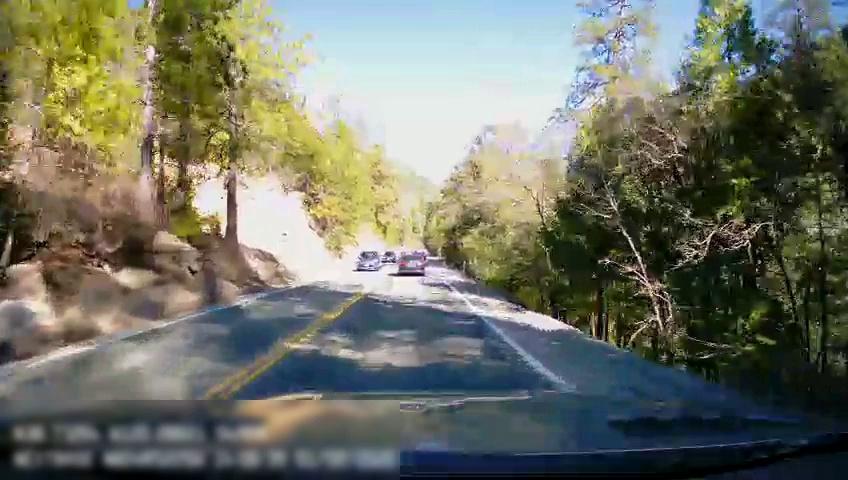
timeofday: Day
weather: Sunny
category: Drivable Space
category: Vehicles | Car
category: Vehicles | Car
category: Vehicles | Car
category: Lanes | Opposite Lane
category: Lanes | Opposite Lane
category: Lanes | Current Lane
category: Lanes | Current Lane